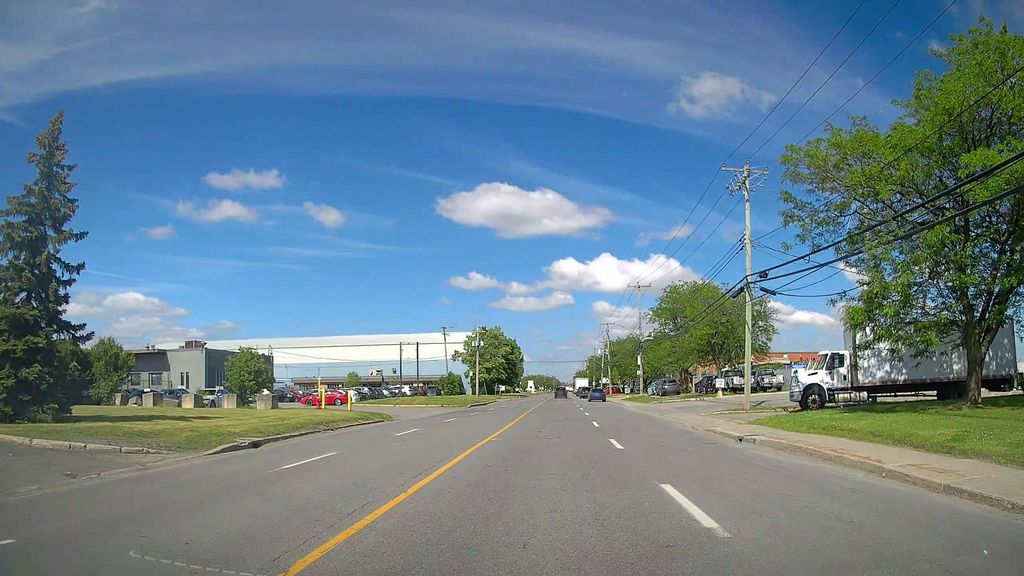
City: montreal